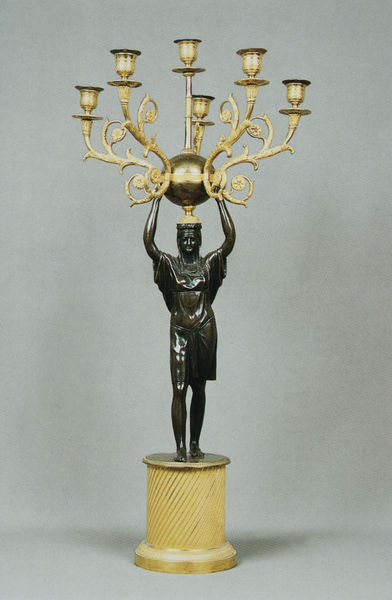
Titel: Kandelaber mit ägyptischer Figur
Standort: St. Petersburg
Institution: Schloss Pawlowsk
Schlagwörter: blätter, dunkel, fuß, kopf, mann, schatten, äste, frau, grau, hell, hintergrund, kleid, lampe, licht, marmor, schwarz, säule, muster, arme, halten, kleidung, mensch, sockel, stehen, stein, tragen, fünf, hände, figur, gewand, gold, standfigur, pflanze, krone, schräg, rund, skulptur, statue, beine, linien, dekoration, jugendstil, glanz, floral, kerze, kerzen, leuchter, lüster, bronze, plastik, platte, podest, foto, fotografie, messing, antike, vergoldet, linie, kupfer, kugel, statuette, kurz, kerzenständer, schein, kerzenhalter, kerzenleuchter, voluten, toga, erhoben, schreitend, reif, sieben, karyatide, dorisch, golden, sechs, klassik, kunsthandwerk, stemmen, spiralen, spirale, ziseliert, schwar, kandelaber, armleuchter, stele, tragend, atlas, schrittstellung, ponderation, sokel, unterdrückung, ausbeutung, leuchterfigur, metallfuß, sechsarmig, standsockel, sockeö, 6, messeing, armig, schwarz gold, nieke